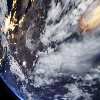
Label: cloud